Chest X-ray:
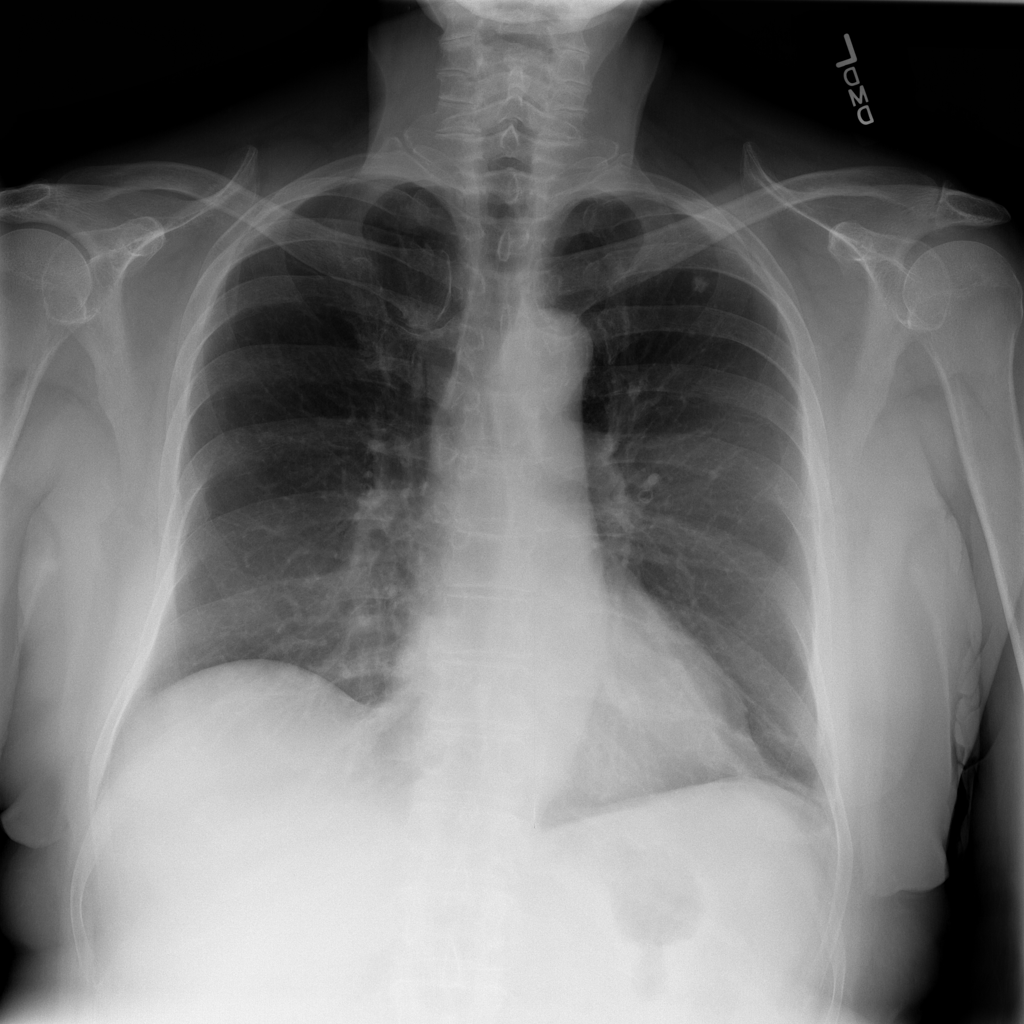
Findings: Calcification
No abnormal finding: no